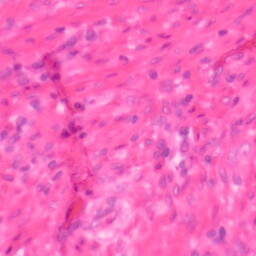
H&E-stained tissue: Colon